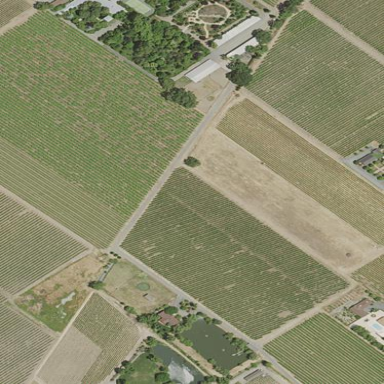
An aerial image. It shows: Vineyard where grapes are grown.